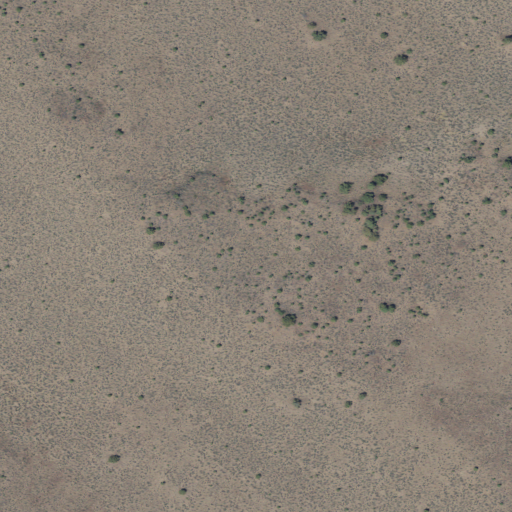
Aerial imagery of ridge(s) in Oregon named Horse Ridge containing only shrub